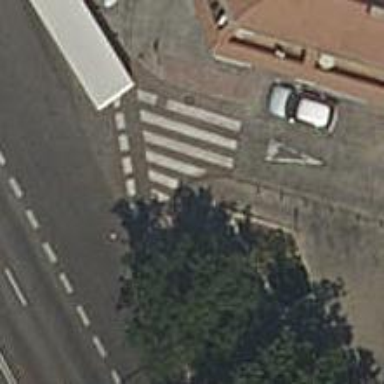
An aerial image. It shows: Marked crossing on the road.